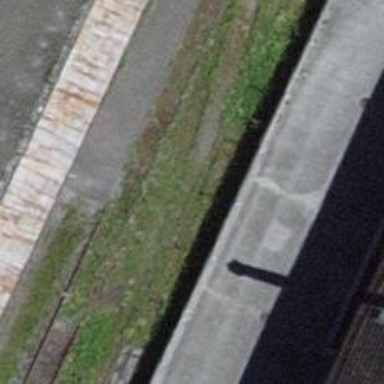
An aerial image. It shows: Single-track spur railway line.